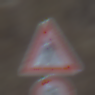
Verkehrszeichen: FussgaengerRechts
Zusatzzeichen unten: Geschwindigkeit5
Umgebung: Outdoor, Suburban
Tageszeit: MorningAfternoon
Wetter: Overcast
Licht: Natural
Jahreszeit: NotSpecified
Kontrast: LowContrast